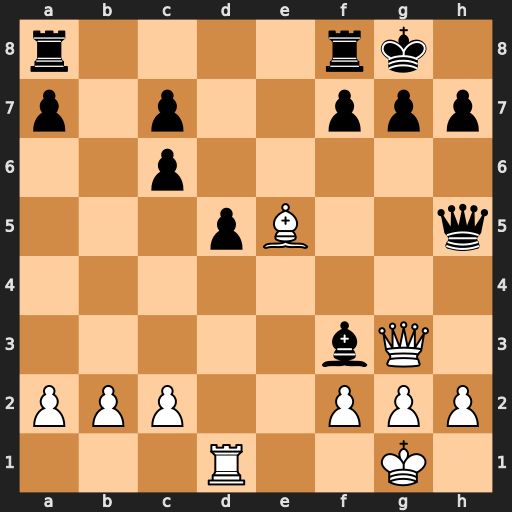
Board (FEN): r4rk1/p1p2ppp/2p5/3pB2q/8/5bQ1/PPP2PPP/3R2K1
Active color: w
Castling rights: -
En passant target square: -
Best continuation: Qxg7#